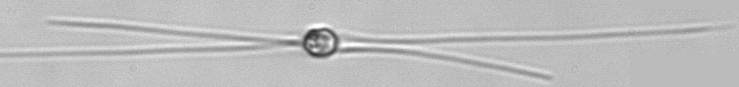
Label: Chaetoceros_danicus